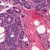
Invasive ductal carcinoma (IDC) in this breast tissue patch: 0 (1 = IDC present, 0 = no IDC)